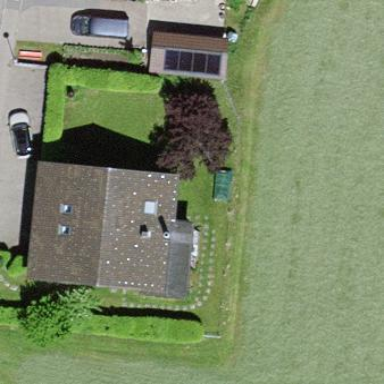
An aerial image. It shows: Detached building with gabled roof.